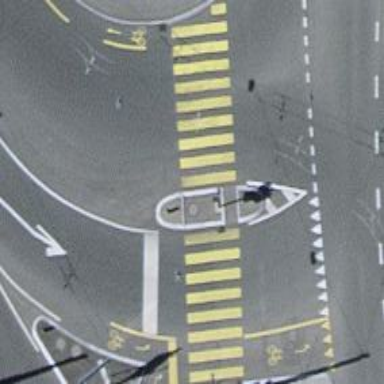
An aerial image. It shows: Tertiary road with asphalt surface and cycle lane. Trolley wires are present along the road.